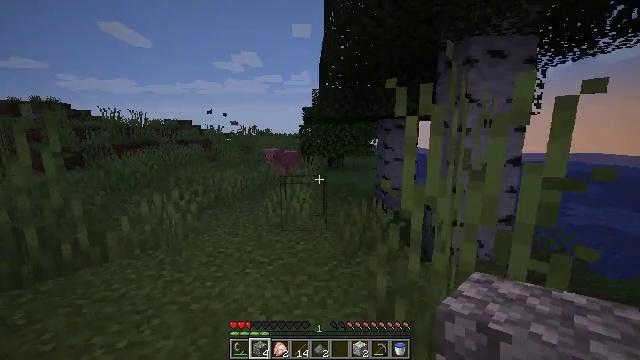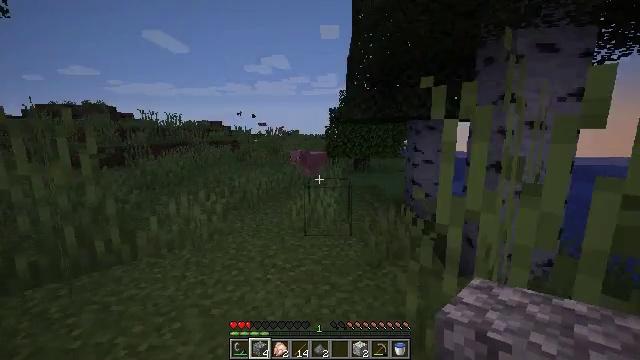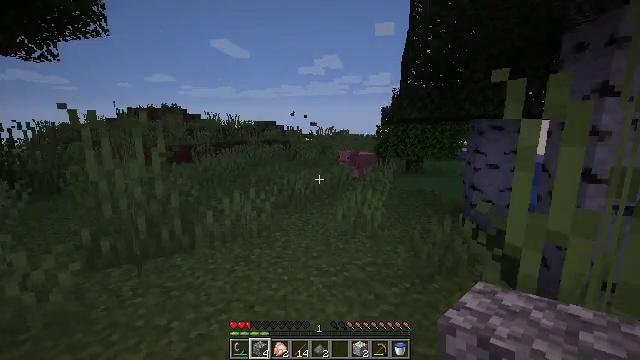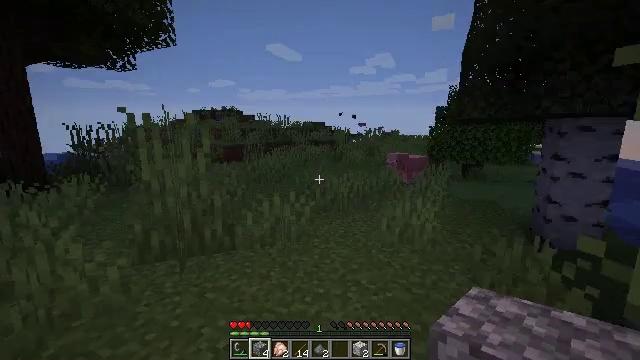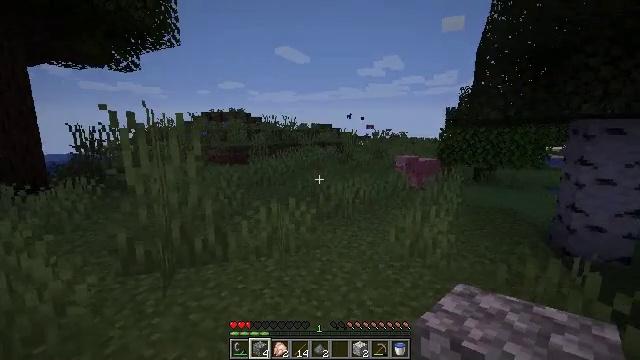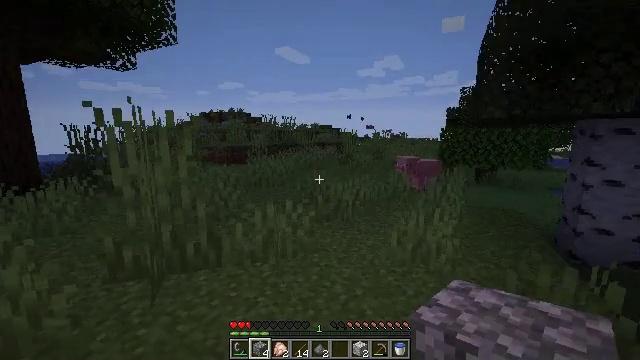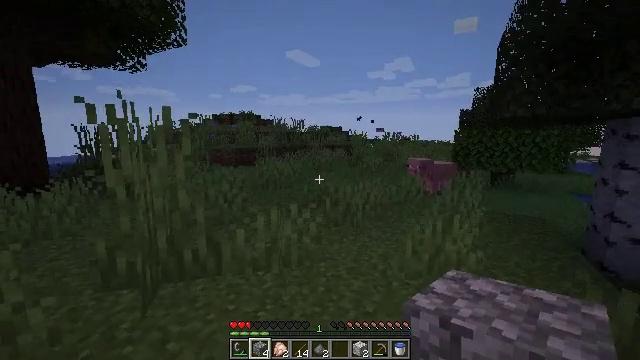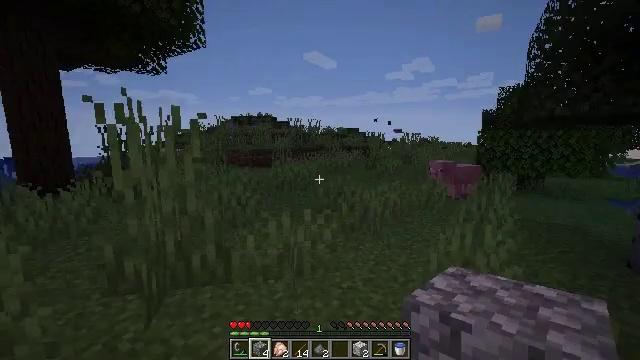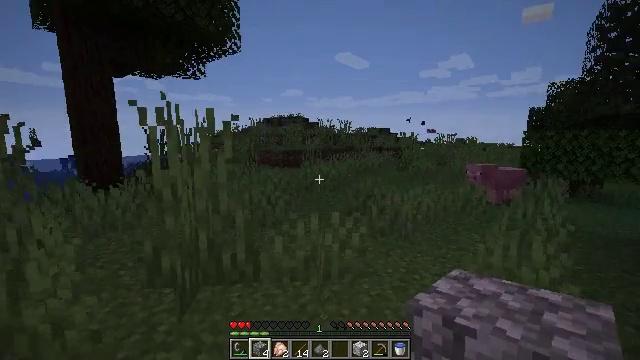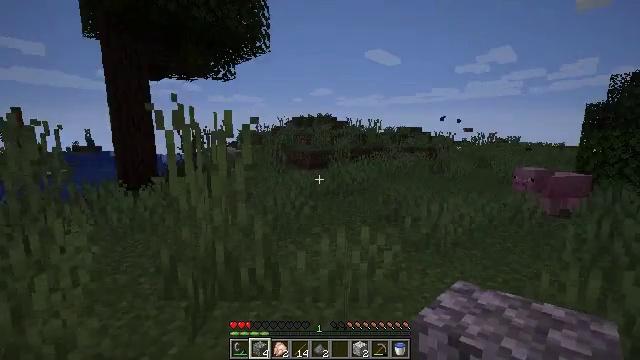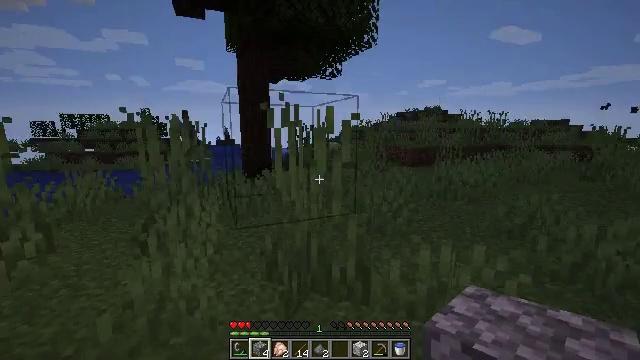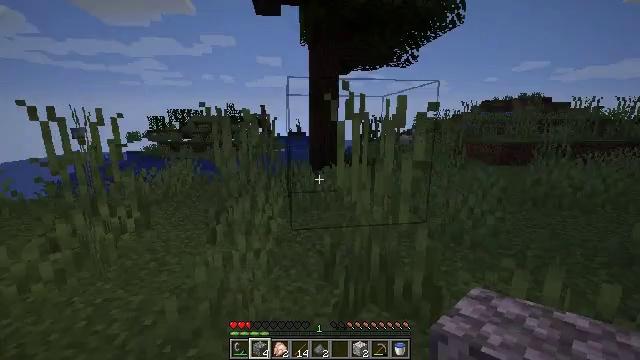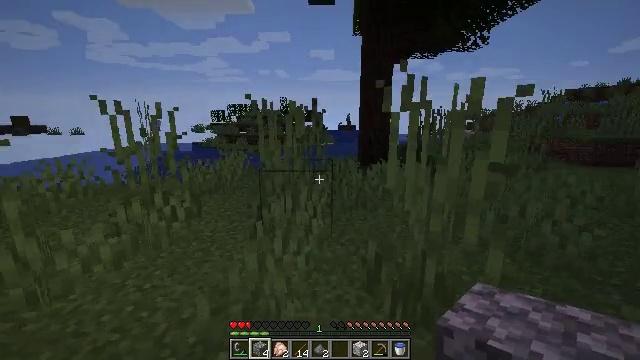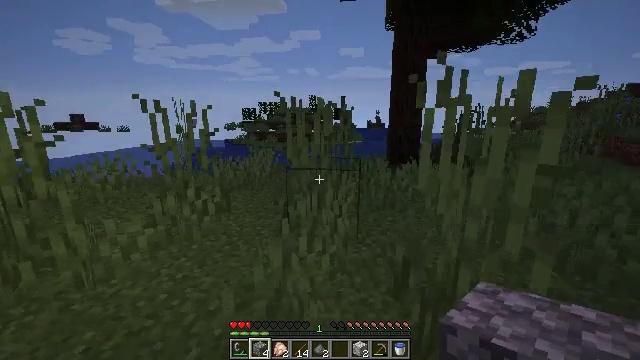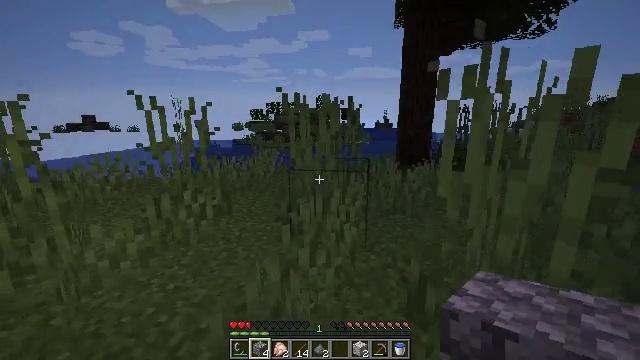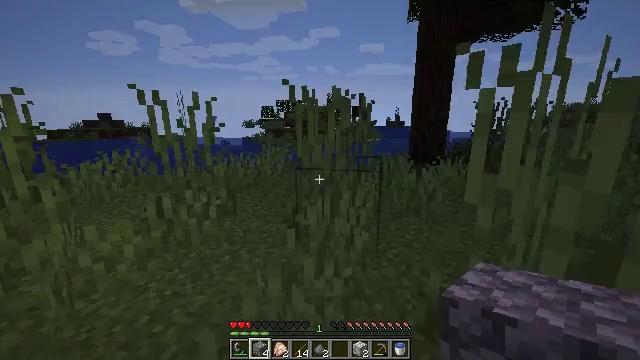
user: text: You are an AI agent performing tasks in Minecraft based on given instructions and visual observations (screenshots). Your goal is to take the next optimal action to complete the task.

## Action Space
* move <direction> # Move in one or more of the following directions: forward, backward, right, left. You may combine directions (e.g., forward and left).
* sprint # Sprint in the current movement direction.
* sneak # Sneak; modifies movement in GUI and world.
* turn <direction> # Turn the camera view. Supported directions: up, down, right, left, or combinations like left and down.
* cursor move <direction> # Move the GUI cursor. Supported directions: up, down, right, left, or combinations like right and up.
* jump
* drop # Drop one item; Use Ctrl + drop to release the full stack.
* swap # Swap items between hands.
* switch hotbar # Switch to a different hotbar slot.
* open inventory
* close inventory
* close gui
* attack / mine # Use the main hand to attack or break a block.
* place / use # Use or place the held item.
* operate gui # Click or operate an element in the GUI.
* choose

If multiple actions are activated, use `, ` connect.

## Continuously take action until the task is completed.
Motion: motion action
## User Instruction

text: Collect basalt for building.
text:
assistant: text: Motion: move forward, turn left
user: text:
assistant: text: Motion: move forward, turn left
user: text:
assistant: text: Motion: move forward, turn left
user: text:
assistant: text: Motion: move forward, turn left
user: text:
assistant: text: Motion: move forward
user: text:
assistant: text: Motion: move forward, turn left
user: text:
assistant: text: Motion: move forward, turn left
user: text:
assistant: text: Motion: move forward, turn left
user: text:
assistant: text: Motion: move forward, turn left
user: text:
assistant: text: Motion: move forward, turn left and down
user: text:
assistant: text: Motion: move forward, turn left and down
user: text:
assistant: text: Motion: move forward, turn left and down
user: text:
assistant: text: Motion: move forward, turn left
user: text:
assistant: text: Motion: move forward, turn left
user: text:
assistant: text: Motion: move forward, turn left
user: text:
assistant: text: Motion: move forward, turn left
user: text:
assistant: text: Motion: move forward, turn left
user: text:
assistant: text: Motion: move forward, turn left
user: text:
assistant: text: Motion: move forward, turn left
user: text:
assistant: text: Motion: move forward, turn left
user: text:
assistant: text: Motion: move forward
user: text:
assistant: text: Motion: move forward
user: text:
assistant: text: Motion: move forward
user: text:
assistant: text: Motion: move forward
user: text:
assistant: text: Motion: move forward
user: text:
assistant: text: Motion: move forward
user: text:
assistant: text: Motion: move forward
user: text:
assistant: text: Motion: move forward
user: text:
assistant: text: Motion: move forward
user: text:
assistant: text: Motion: move forward